электромагнит динамика на подставке, мультиметр, секундомер, электролитический конденсатор ($C=(100\pm5)~мкФ$), полупроводниковый диод, магнит, железный груз на веревке, соединительные провода, штатив с муфтой и перекладиной, макетная плата, линейка, 2 клипсы, осциллограф со щупами, медная проволока, наждачная бумага. Железный груз подвесьте на бифилярный подвес, чтобы колебания проходили в одной плоскости. К железному грузу прикрепите снизу магнит. Расположите подставку с электромагнитом динамика точно под висящим грузом. При раскачивании груза с магнитом в катушке электромагнита возникает пульсирующая ЭДС.  Основная цель работы — экспериментальное изучение закона электромагнитной индукции. Для исследования явления вам предлагается использовать схему, изображенную на рисунке. Диод пропускает ток в направлении серой полосы на его корпусе. ЭДС индукции, возникающая в катушке электромагнита, очень сильно зависит от расстояния между электромагнитом и грузом. Не стремитесь добиться максимальной ЭДС — проводите измерения при расстояниях между грузом и катушкой порядка $1.5~см$ — в этом случае показания будут более стабильными.
Часть A. Период колебаний (0.4 балла)
Часть B. Разрядка через мультиметр (3.3 балла)
Измерьте длину вашего маятника. Измерьте период колебаний вашего маятника. Укажите погрешность измерения периода колебаний.
Зарядите конденсатор и измерьте зависимость напряжения на нем от времени при разрядке только через мультиметр.
Часть C. Разрядка через диод (3.0 балла)
Определите сопротивление мультиметра, рассчитайте погрешность измеренного значения.
Зарядите конденсатор и измерьте зависимость напряжения на нем от времени при разрядке через вольтметр, диод и электромагнит.
Сопротивление диода не является постоянным, а зависит от напряжения на нем. Однако можно ввести характерное время разрядки конденсатора в цепи $\tau=RC$ даже в том случае, когда сопротивление цепи не является постоянным. Рассчитайте $\tau$ в зависимости от напряжения на конденсаторе по имеющимся данным.
Часть D. Зарядка конденсатора (1.6 балла)
Оцените среднее характерное время разрядки конденсатора через всю цепь. Укажите примерный вид зависимости $\tau=\tau(U)$.
Разрядите конденсатор. Пусть груз с магнитом колеблется над катушкой электромагнита. Поддерживайте амплитуду колебаний груза примерно постоянной. Укажите, после какого числа прохождений напряжение на конденсаторе достигает максимального значения.
Часть E. От напряжения к ЭДС индукции (1.7 балла)
Измерьте зависимость максимального напряжения на конденсаторе от амплитуды колебаний груза с магнитом. Постройте график полученной зависимости.
Измерьте омметром внутреннее омическое сопротивление обмотки электромагнита.
Теоретически опишите зависимость напряжения на конденсаторе от времени после зарядки до максимального напряжения ( сделать разумные допущения). Получите приближенную формулу, описывающую зависимость максимального напряжения на конденсаторе от амплитуды колебаний маятника.
Часть F. Характеристики магнита (4.0 балла) Груз с магнитиком можно для простоты можно промоделировать точечным магнитным диполем. Для исследования свойств этого диполя предлагается изготовить «пробную катушку» из выданной проволоки.Для изготовления катушки оберните груз бумагой и зафиксируйте её скотчем. Намотайте плотно достаточно большое число витков и снимите получившуюся катушку с груза. Закрепите катушку скотчем горизонтально на деревянной подставке и подключите к её концам осциллограф.
Покажите, что данный эксперимент подтверждает закон электромагнитной индукции Фарадея. Оцените максимальный магнитный поток, который создает магнит в катушке электромагнита.
Считая, что магнит движется горизонтально с постоянной скоростью $v$ и пролетает строго над центром катушки на расстоянии $H$, найдите выражение для возбуждаемой в ней ЭДС индукции $\mathcal E$. Площадь катушки можно считать достаточно маленькой.
Максимальное по модулю значение ЭДС $|\mathcal E|_\mathrm{max}=C_1\cfrac{\mu_0 m}{4\pi H^3}vNS$ достигается в положении $|x_\mathrm{max}|=C_2H$.
Часть G. Параметры катушки динамика (6.0 баллов) В этой части мы исследуем параметры катушки динамика. Она находится на высоте $h$ над поверхностью деревянной подставки, имеет $N$ витков площади $S$ и наклонена под некоторым небольшим углом $\theta$ к вертикальной оси.Попробуем с помощью осциллографа найти $h$, $NS$ и $\theta$.
Зарисуйте осциллограммы, получающиеся при пролёте груза с магнитом над пробной катушкой.
Подключите осциллограф к концам катушки динамика. Пронаблюдайте асимметричные осциллограммы и зарисуйте их в лист ответов. Экспериментально найдите такую ориентацию подставки, чтобы осциллограммы получались в среднем симметричными. Таким образом, мы определили плоскости, в которой лежит нормаль к катушке.
Из осциллограмм, получающихся при этом положении подставки, найдите высоту $h$ и величину $NS$. Поверните подставку на $90^\circ$. Теперь осциллограммы вновь стали асимметричны — максимальные значения ЭДС индукции при пролёте магнита различаются с разных сторон от катушки. Это можно использовать для нахождения угла $\theta$.
Рассмотрим пролёт магнитного диполя над горизонтальной катушкой с суммарной площадью витков $NS\theta$. Найдите, какая ЭДС индукции возбуждается в катушке, когда магнитный диполь находится в точке $x_\mathrm{max}$ (см. {\bf F2}).
Найдите в первом приближении отношение максимальных ЭДС при пролёте магнита над катушкой динамика. Свяжите эту величину с углом $\theta$ (в приближении $\theta\ll1$) и найдите его значение.
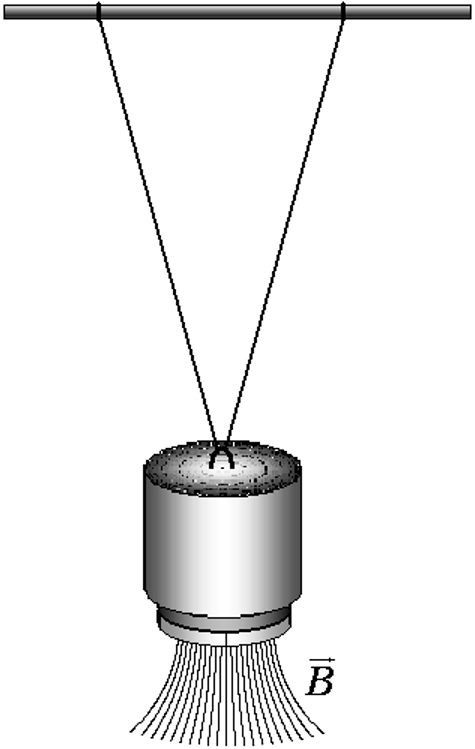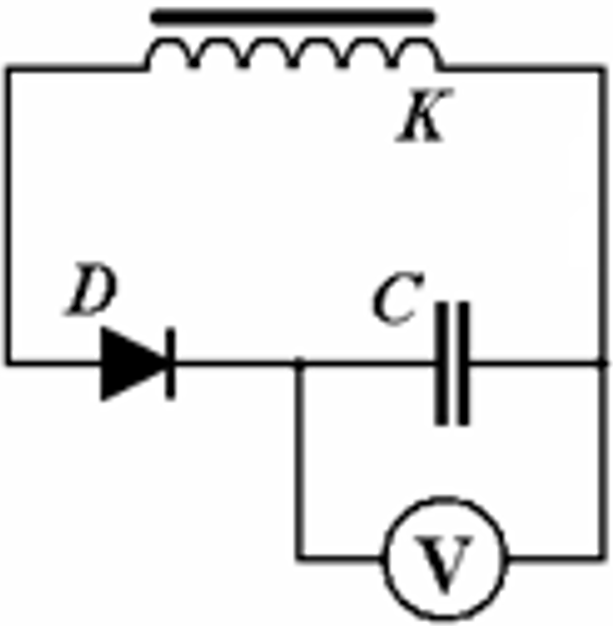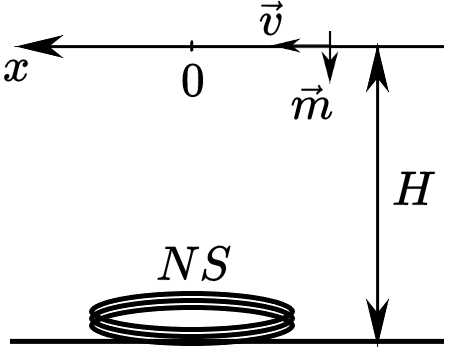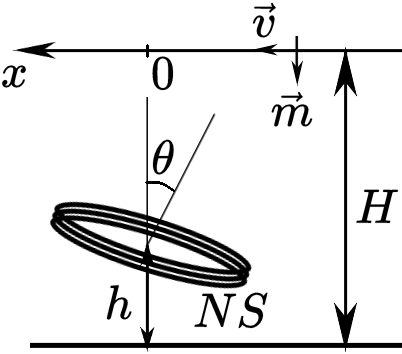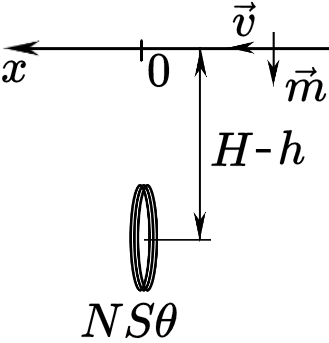
Измерьте длину вашего маятника. Измерьте период колебаний вашего маятника. Укажите погрешность измерения периода колебаний.

Зарядите конденсатор и измерьте зависимость напряжения на нем от времени при разрядке только через мультиметр.

Определите сопротивление мультиметра, рассчитайте погрешность измеренного значения.

Зарядите конденсатор и измерьте зависимость напряжения на нем от времени при разрядке через вольтметр, диод и электромагнит.

Сопротивление диода не является постоянным, а зависит от напряжения на нем. Однако можно ввести характерное время разрядки конденсатора в цепи $\tau=RC$ даже в том случае, когда сопротивление цепи не является постоянным. Рассчитайте $\tau$ в зависимости от напряжения на конденсаторе по имеющимся данным.

Оцените среднее характерное время разрядки конденсатора через всю цепь. Укажите примерный вид зависимости $\tau=\tau(U)$.

Разрядите конденсатор. Пусть груз с магнитом колеблется над катушкой электромагнита. Поддерживайте амплитуду колебаний груза примерно постоянной. Укажите, после какого числа прохождений напряжение на конденсаторе достигает максимального значения.

Измерьте зависимость максимального напряжения на конденсаторе от амплитуды колебаний груза с магнитом. Постройте график полученной зависимости.

Измерьте омметром внутреннее омическое сопротивление обмотки электромагнита.

Теоретически опишите зависимость напряжения на конденсаторе от времени после зарядки до максимального напряжения ( можно и нужно сделать разумные допущения). Получите приближенную формулу, описывающую зависимость максимального напряжения на конденсаторе от амплитуды колебаний маятника.

Покажите, что данный эксперимент подтверждает закон электромагнитной индукции Фарадея. Оцените максимальный магнитный поток, который создает магнит в катушке электромагнита.

Считая, что магнит движется горизонтально с постоянной скоростью $v$ и пролетает строго над центром катушки на расстоянии $H$, найдите выражение для возбуждаемой в ней ЭДС индукции $\mathcal E$.   Площадь катушки можно считать достаточно маленькой.

Максимальное по модулю значение ЭДС $|\mathcal E|_\mathrm{max}=C_1\cfrac{\mu_0 m}{4\pi H^3}vNS$ достигается в положении $|x_\mathrm{max}|=C_2H$. Найдите численно величины $C_1$ и $C_2$.

Зарисуйте осциллограммы, получающиеся при пролёте груза с магнитом над пробной катушкой. Найдите высоту пролёта магнитного диполя $H$ и его величину $m$. Примечание: для обеспечения должной точности результата проведите усреднение по большому числу измерений!

Подключите осциллограф к концам катушки динамика. Пронаблюдайте асимметричные осциллограммы и зарисуйте их в лист ответов.

Из осциллограмм, получающихся при этом положении подставки, найдите высоту $h$ и величину $NS$.

Рассмотрим пролёт магнитного диполя над горизонтальной катушкой с суммарной площадью витков $NS\theta$. Найдите, какая ЭДС индукции возбуждается в катушке, когда магнитный диполь находится в точке $x_\mathrm{max}$ (см. {\bf F2}).

Найдите в первом приближении отношение максимальных ЭДС при пролёте магнита над катушкой динамика. Свяжите эту величину с углом $\theta$ (в приближении $\theta\ll1$) и найдите его значение.
Темы:
E